Question: In LibGDX, I am currently trying to achieve the effect of a pixellated GUI, meaning the buttons are pixellated, like an 8-bit theme.
When I make my GUI elements, such as a TextButton, I am using images that are small, say '34x16' pixels, but I am rendering them on a large resolution like '1920x1080'. What is the best way to render such a small image at a high resolution?
My thoughts were to use 'stage.setViewport(WIDTH,HEIGHT)', and set the width and height to a scaled down resolution, so the gui elements wouldn't be so big. This works, however when adding elements things go wrong.
This my stage/table currently, using a scaled down resolution. I am adding widgets using to the table like this:
'''
table.add(playButton);
table.row();
table.add(title);
'''
but as you can see, the 'table.row()' makes a row that is much too large, perhaps a row fit for a larger resolution. Is there any way to change the gap that is made by the row? I would have thought that the gap would be zero, and by using 'table.add().pad()' you could change the gap, but I am not doing any of that.
Any help would be greatly appreciated.
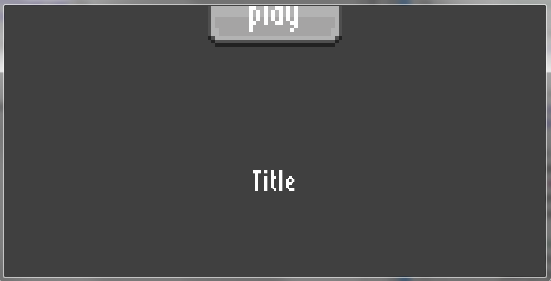
Answer: ## Ninepatch
This is a common issue in all apps. To overcome this, images which can be safely resized in parts are used. they are called ninepatches.
Here is a nice <URL> about using them in libgdx.
---
## Distance Field Fonts
Although you haven't mentioned it here, you'd also find font sizing (pixellated fonts) as an issue. For that <URL> are used.
Hope this helps.